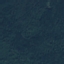
Land use / land cover class: Forest